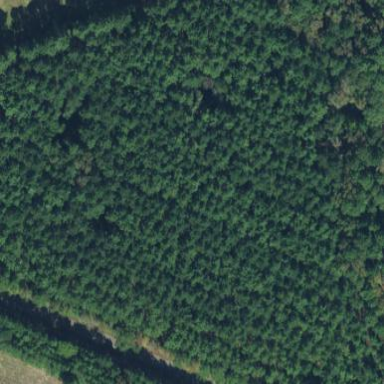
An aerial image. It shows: Forest with evergreen needle-leaved trees.